Question: I've got a series of XY point pairs in MATLAB. These pairs describe points around a shape in an image; they're not a function, meaning that two or more y points may exist for each x value.
I can plot these points individually using something like
'''
plot(B(:,1),B(:,2),'b+');
'''
I can also use plot to connect the points:
'''
plot(B(:,1),B(:,2),'r');
'''
What I'm trying to retrieve are my own point values I can use to connect the points so that I can use them for further analysis. I don't want a fully connected graph and I need something data-based, not just the graphic that plot() produces. I'd love to just have plot() generate these points (as it seems to do behind the scenes), but I've tried using the linseries returned by plot() and it either doesn't work as I understand it or just doesn't give me what I want.
I'd think this was an interpolation problem, but the points don't comprise a function; they describe a shape. Essentially, all I need are the points that plot() seems to calculate; straight lines connecting a series of points. A curve would be a bonus and would save me grief downstream.
How can I do this in MATLAB?
Thanks!
Edit: Yes, a picture would help :)
The blue points are the actual point values (x,y), plotted using the first plot() call above. The red outline is the result of calling plot() using the second approach above. I'm trying to get the point data of the red outline; in other words, the points connecting the blue points.

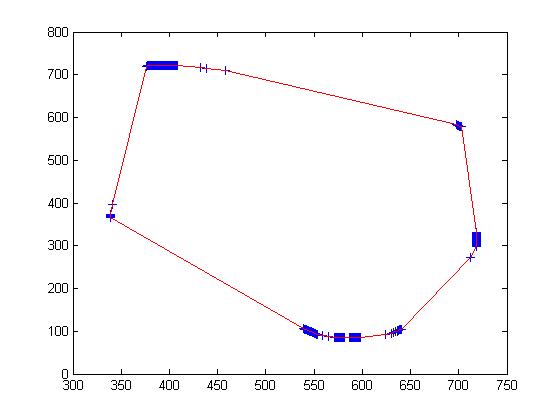
Answer: <URL>: define a parametric coordinate then perform linear interpolation on the x and y coordinates separately.
One thing I'd like to add is another way to define your parametric coordinate so you can create evenly-spaced interpolation points around the entire shape in one pass. The first thing you want to do, if you haven't already, is make sure the last coordinate point reconnects to the first by replicating the first point and adding it to the end:
'''
B = [B; B(1,:)];
'''
Next, by computing the total distance between subsequent points then taking the cumulative sum, you can get a parametric coordinate that makes small steps for points close together and larger steps for points far apart:
'''
distance = sqrt(sum(diff(B,1,1).^2,2)); %# Distance between subsequent points
s = [0; cumsum(distance)]; %# Parametric coordinate
'''
Now, you can interpolate a new set of points that are evenly spaced around the edge along the straight lines joining your points using the function <URL>:
'''
sNew = linspace(0,s(end),100).'; %'# 100 evenly spaced points from 0 to s(end)
xNew = interp1q(s,B(:,1),sNew); %# Interpolate new x values
yNew = interp1q(s,B(:,2),sNew); %# Interpolate new y values
'''
These new sets of points won't necessarily include the original points, so if you want to be sure the original points also appear in the new set, you can do the following:
'''
[sAll,sortIndex] = sort([s; sNew]); %# Sort all the parametric coordinates
xAll = [B(:,1); xNew]; %# Collect the x coordinates
xAll = xAll(sortIndex); %# Sort the x coordinates
yAll = [B(:,2); yNew]; %# Collect the y coordinate
yAll = yAll(sortIndex); %# Sort the y coordinates
'''
Here's an example to show how the above code performs (I use 11 pairs of x and y coordinates, one of which is repeated for the sake of a complete example):
'''
B = [0.1371 0.1301; ... %# Sample data
0.0541 0.5687; ...
0.0541 0.5687; ... %# Repeated point
0.0588 0.5863; ...
0.3652 0.8670; ...
0.3906 0.8640; ...
0.4090 0.8640; ...
0.8283 0.7939; ...
0.7661 0.3874; ...
0.4804 0.1418; ...
0.4551 0.1418];
%# Run the above code...
plot(B(:,1),B(:,2),'b-*'); %# Plot the original points
hold on; %# Add to the plot
plot(xNew,yNew,'ro'); %# Plot xNew and yNew
'''